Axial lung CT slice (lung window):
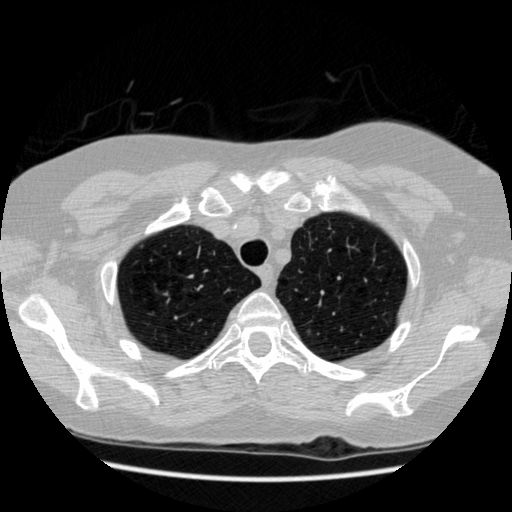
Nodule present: no